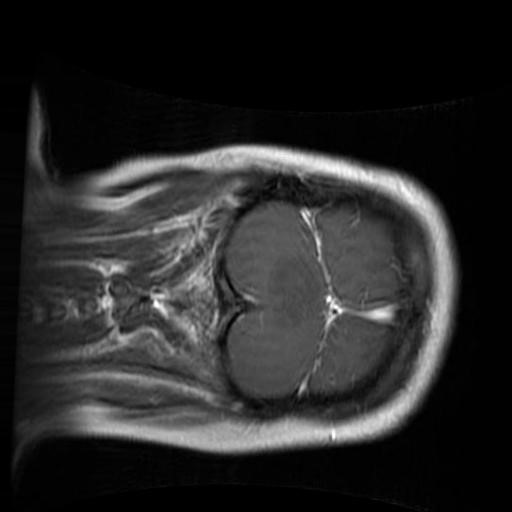
Label: brain_glioma